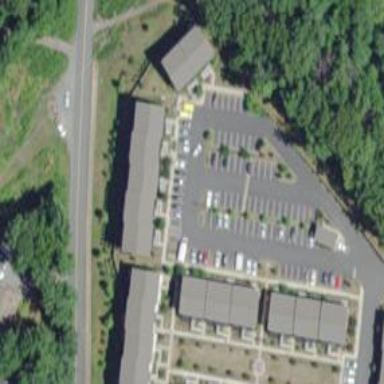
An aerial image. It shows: Parking space.